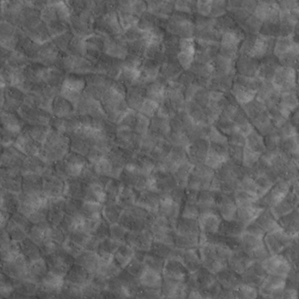
Label: non_frost